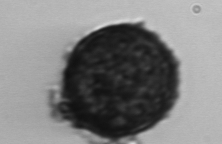
Label: Coscinodiscus